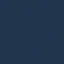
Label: SeaLake